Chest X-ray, PA view. Patient: 52 years old, sex M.
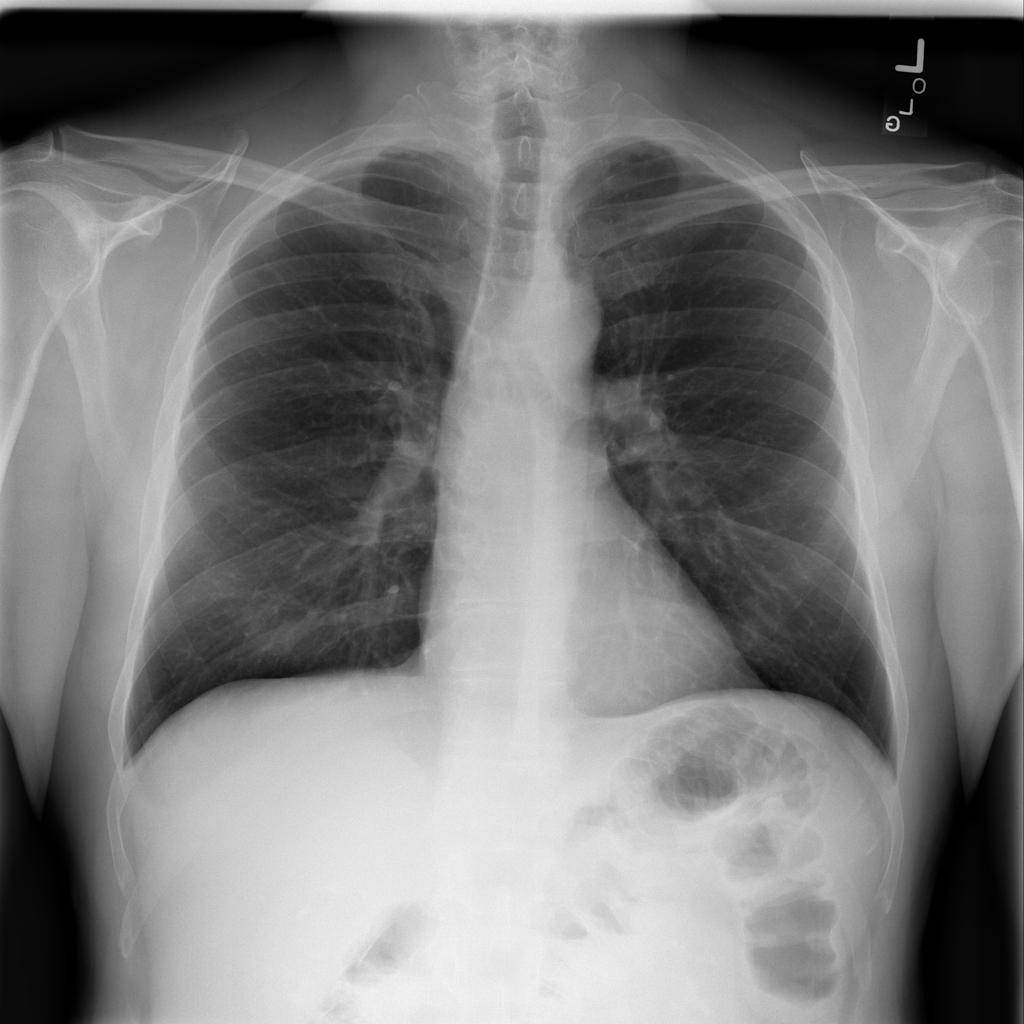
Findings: No Finding